Field crop: maize
Growth stage: 2
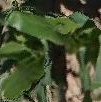
Species: maize